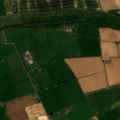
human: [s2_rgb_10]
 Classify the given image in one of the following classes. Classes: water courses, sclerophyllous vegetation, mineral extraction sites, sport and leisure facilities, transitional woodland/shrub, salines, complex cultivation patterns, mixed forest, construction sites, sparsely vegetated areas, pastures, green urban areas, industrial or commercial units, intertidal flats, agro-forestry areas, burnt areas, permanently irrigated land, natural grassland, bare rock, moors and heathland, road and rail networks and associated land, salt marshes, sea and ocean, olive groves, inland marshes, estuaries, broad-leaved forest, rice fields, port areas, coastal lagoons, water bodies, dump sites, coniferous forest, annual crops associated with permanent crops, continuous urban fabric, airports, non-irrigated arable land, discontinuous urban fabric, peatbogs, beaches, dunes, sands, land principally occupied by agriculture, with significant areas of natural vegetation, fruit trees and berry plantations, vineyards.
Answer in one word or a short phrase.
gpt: non-irrigated arable land, pastures, land principally occupied by agriculture, with significant areas of natural vegetation